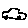
Label: car